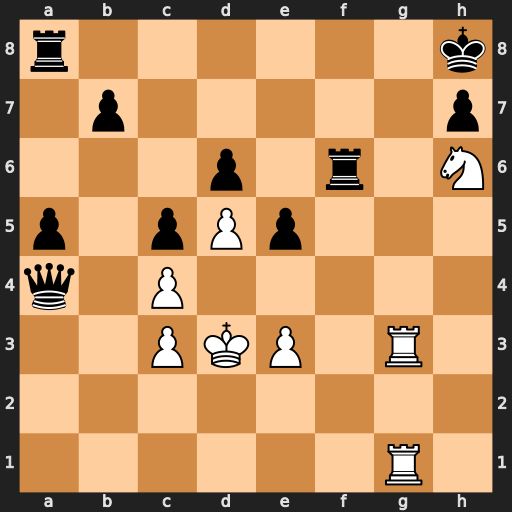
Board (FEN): r6k/1p5p/3p1r1N/p1pPp3/q1P5/2PKP1R1/8/6R1
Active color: w
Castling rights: -
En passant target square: -
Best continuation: Rg8+ Rxg8 Rxg8#